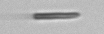
Label: fiber